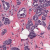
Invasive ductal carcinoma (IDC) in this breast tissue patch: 1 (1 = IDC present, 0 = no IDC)